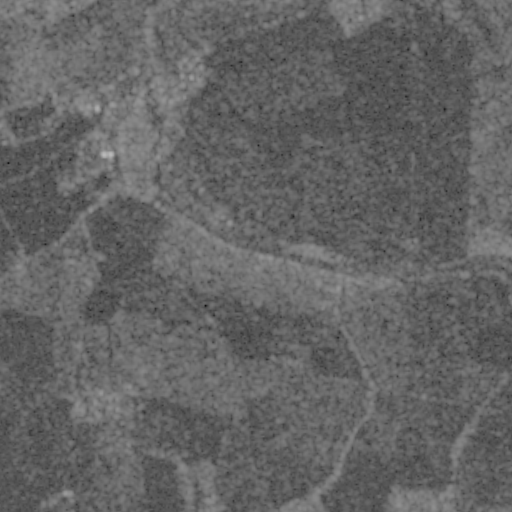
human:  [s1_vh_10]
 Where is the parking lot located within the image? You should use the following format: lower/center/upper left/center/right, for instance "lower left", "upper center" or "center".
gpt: The parking lot is located in the upper left of the image.
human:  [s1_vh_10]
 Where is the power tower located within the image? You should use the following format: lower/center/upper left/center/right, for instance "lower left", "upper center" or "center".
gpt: The power tower is located in the upper right of the image.
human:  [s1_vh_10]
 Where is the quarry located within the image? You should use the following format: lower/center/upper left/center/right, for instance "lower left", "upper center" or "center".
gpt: The quarry is located in the center of the image.
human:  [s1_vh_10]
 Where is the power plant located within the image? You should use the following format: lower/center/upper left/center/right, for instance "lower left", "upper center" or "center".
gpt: There is no power plant in the image.

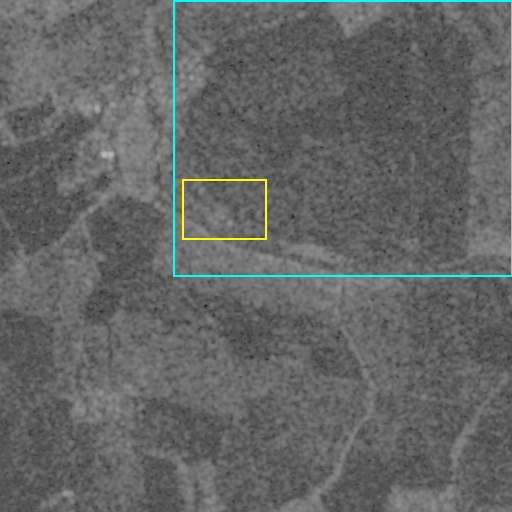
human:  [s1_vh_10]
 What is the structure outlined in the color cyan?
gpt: The structure outlined in cyan is a crop field.
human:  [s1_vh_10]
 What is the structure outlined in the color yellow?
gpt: The structure outlined in yellow is a quarry.
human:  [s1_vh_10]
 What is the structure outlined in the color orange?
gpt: There is no orange outline.